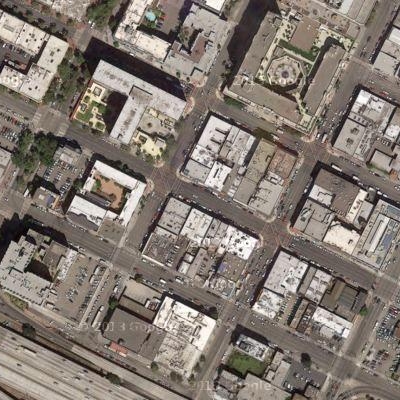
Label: Industry